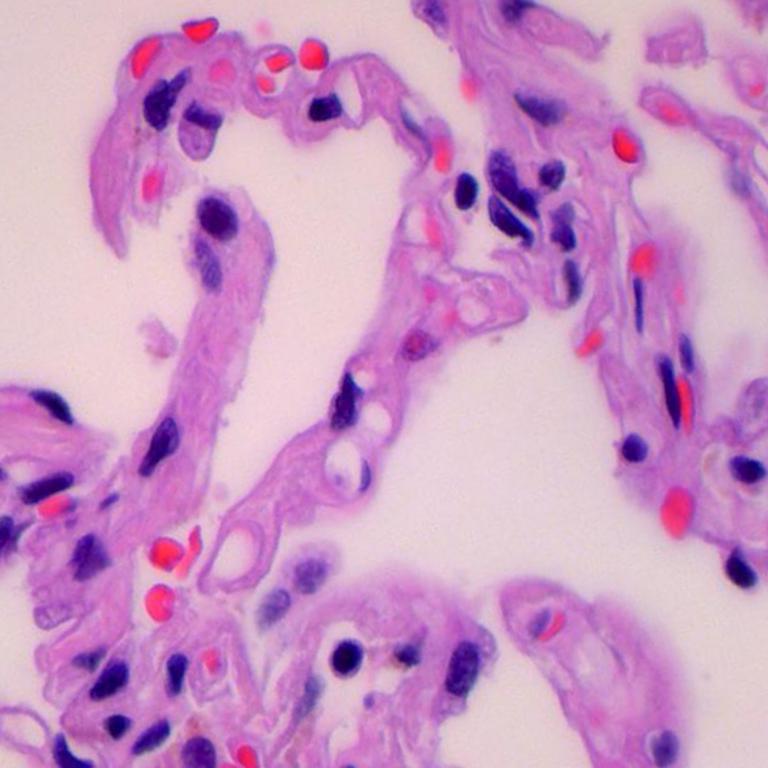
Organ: lung
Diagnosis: benign